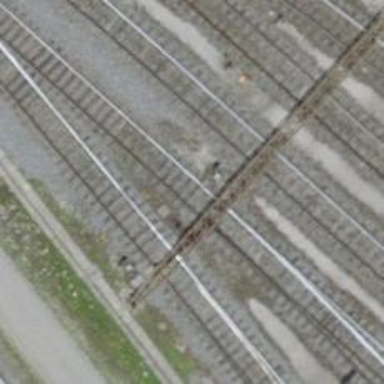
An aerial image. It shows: Railway switch.